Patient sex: M
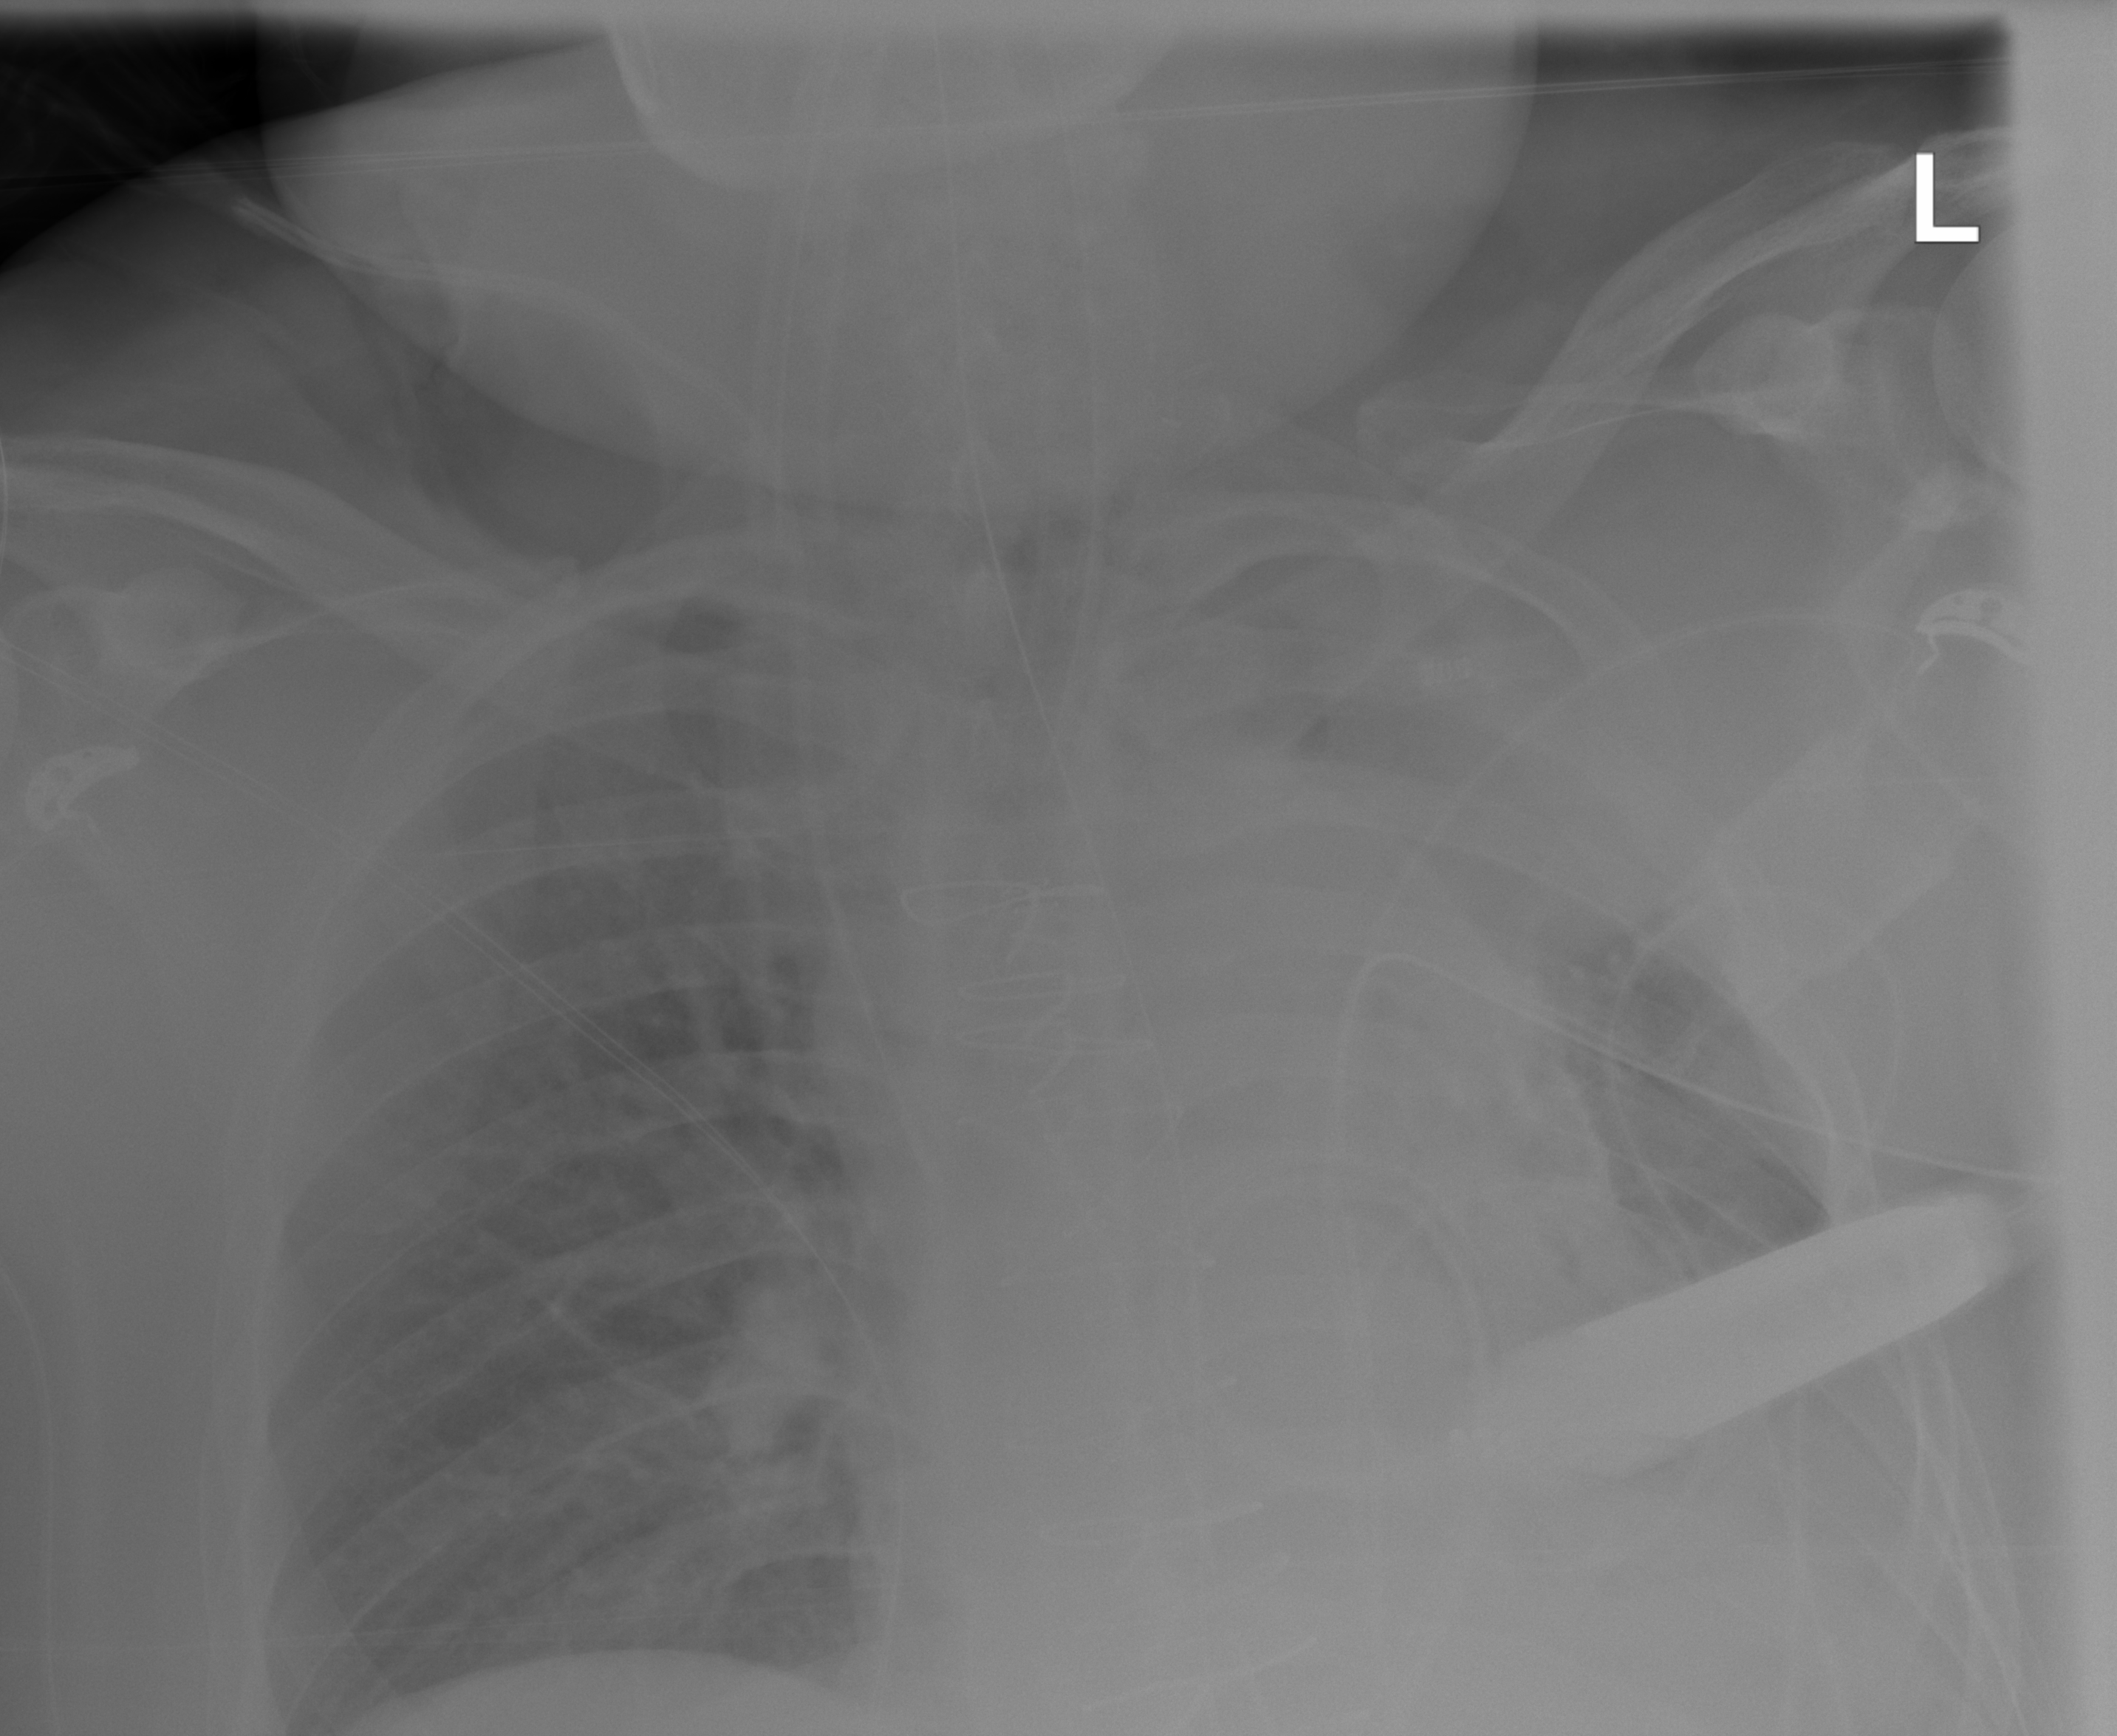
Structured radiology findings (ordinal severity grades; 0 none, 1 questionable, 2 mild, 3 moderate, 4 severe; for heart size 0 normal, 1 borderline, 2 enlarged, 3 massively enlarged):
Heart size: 3
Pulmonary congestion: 2
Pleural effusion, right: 0
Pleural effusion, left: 2
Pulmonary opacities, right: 0
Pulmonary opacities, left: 2
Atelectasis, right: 2
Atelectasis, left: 2